Question: When using a TListView and themes are disabled in the Application, the focused and selected item appears something like this:

Notice in both images where the triangle is. The painted box for the item does not draw where the icon appears. In a TListBox the painted item fills the whole selected item.
How might I be able to get the icon part of the selected item to fill, just as it does with the text part?
I know TListBox renders like this, but I require the use of TListView for the Data property, also the TListView handles icons better via a TImageList.
Thanks.
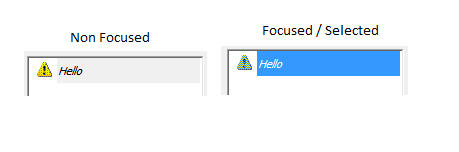
Answer: You'll need to use the <URL> events of TListView. Within the event handler:
1. Determine if the item is selected
2. Determine if the control is focused
3. Draw the appropriate selection rectangle if the item is selected (grey if the control isn't selected, blue if it is)
4. Draw the text
5. Draw the image from the imagelist using TImageList.Draw
There are methods for doing these things, such as DrawText and FillRect.
Note that you use TListBox rather than TListView if you'd rather. You indicated you need the Data property for items in the list, I'd assume to tie them up to your actual model objects. You can do this with anything that supports TStrings (such as TListBox.Items) using <URL>.